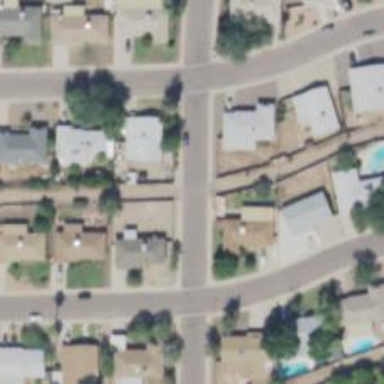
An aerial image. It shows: Alley classified as service road.